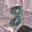
Label: 8